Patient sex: M
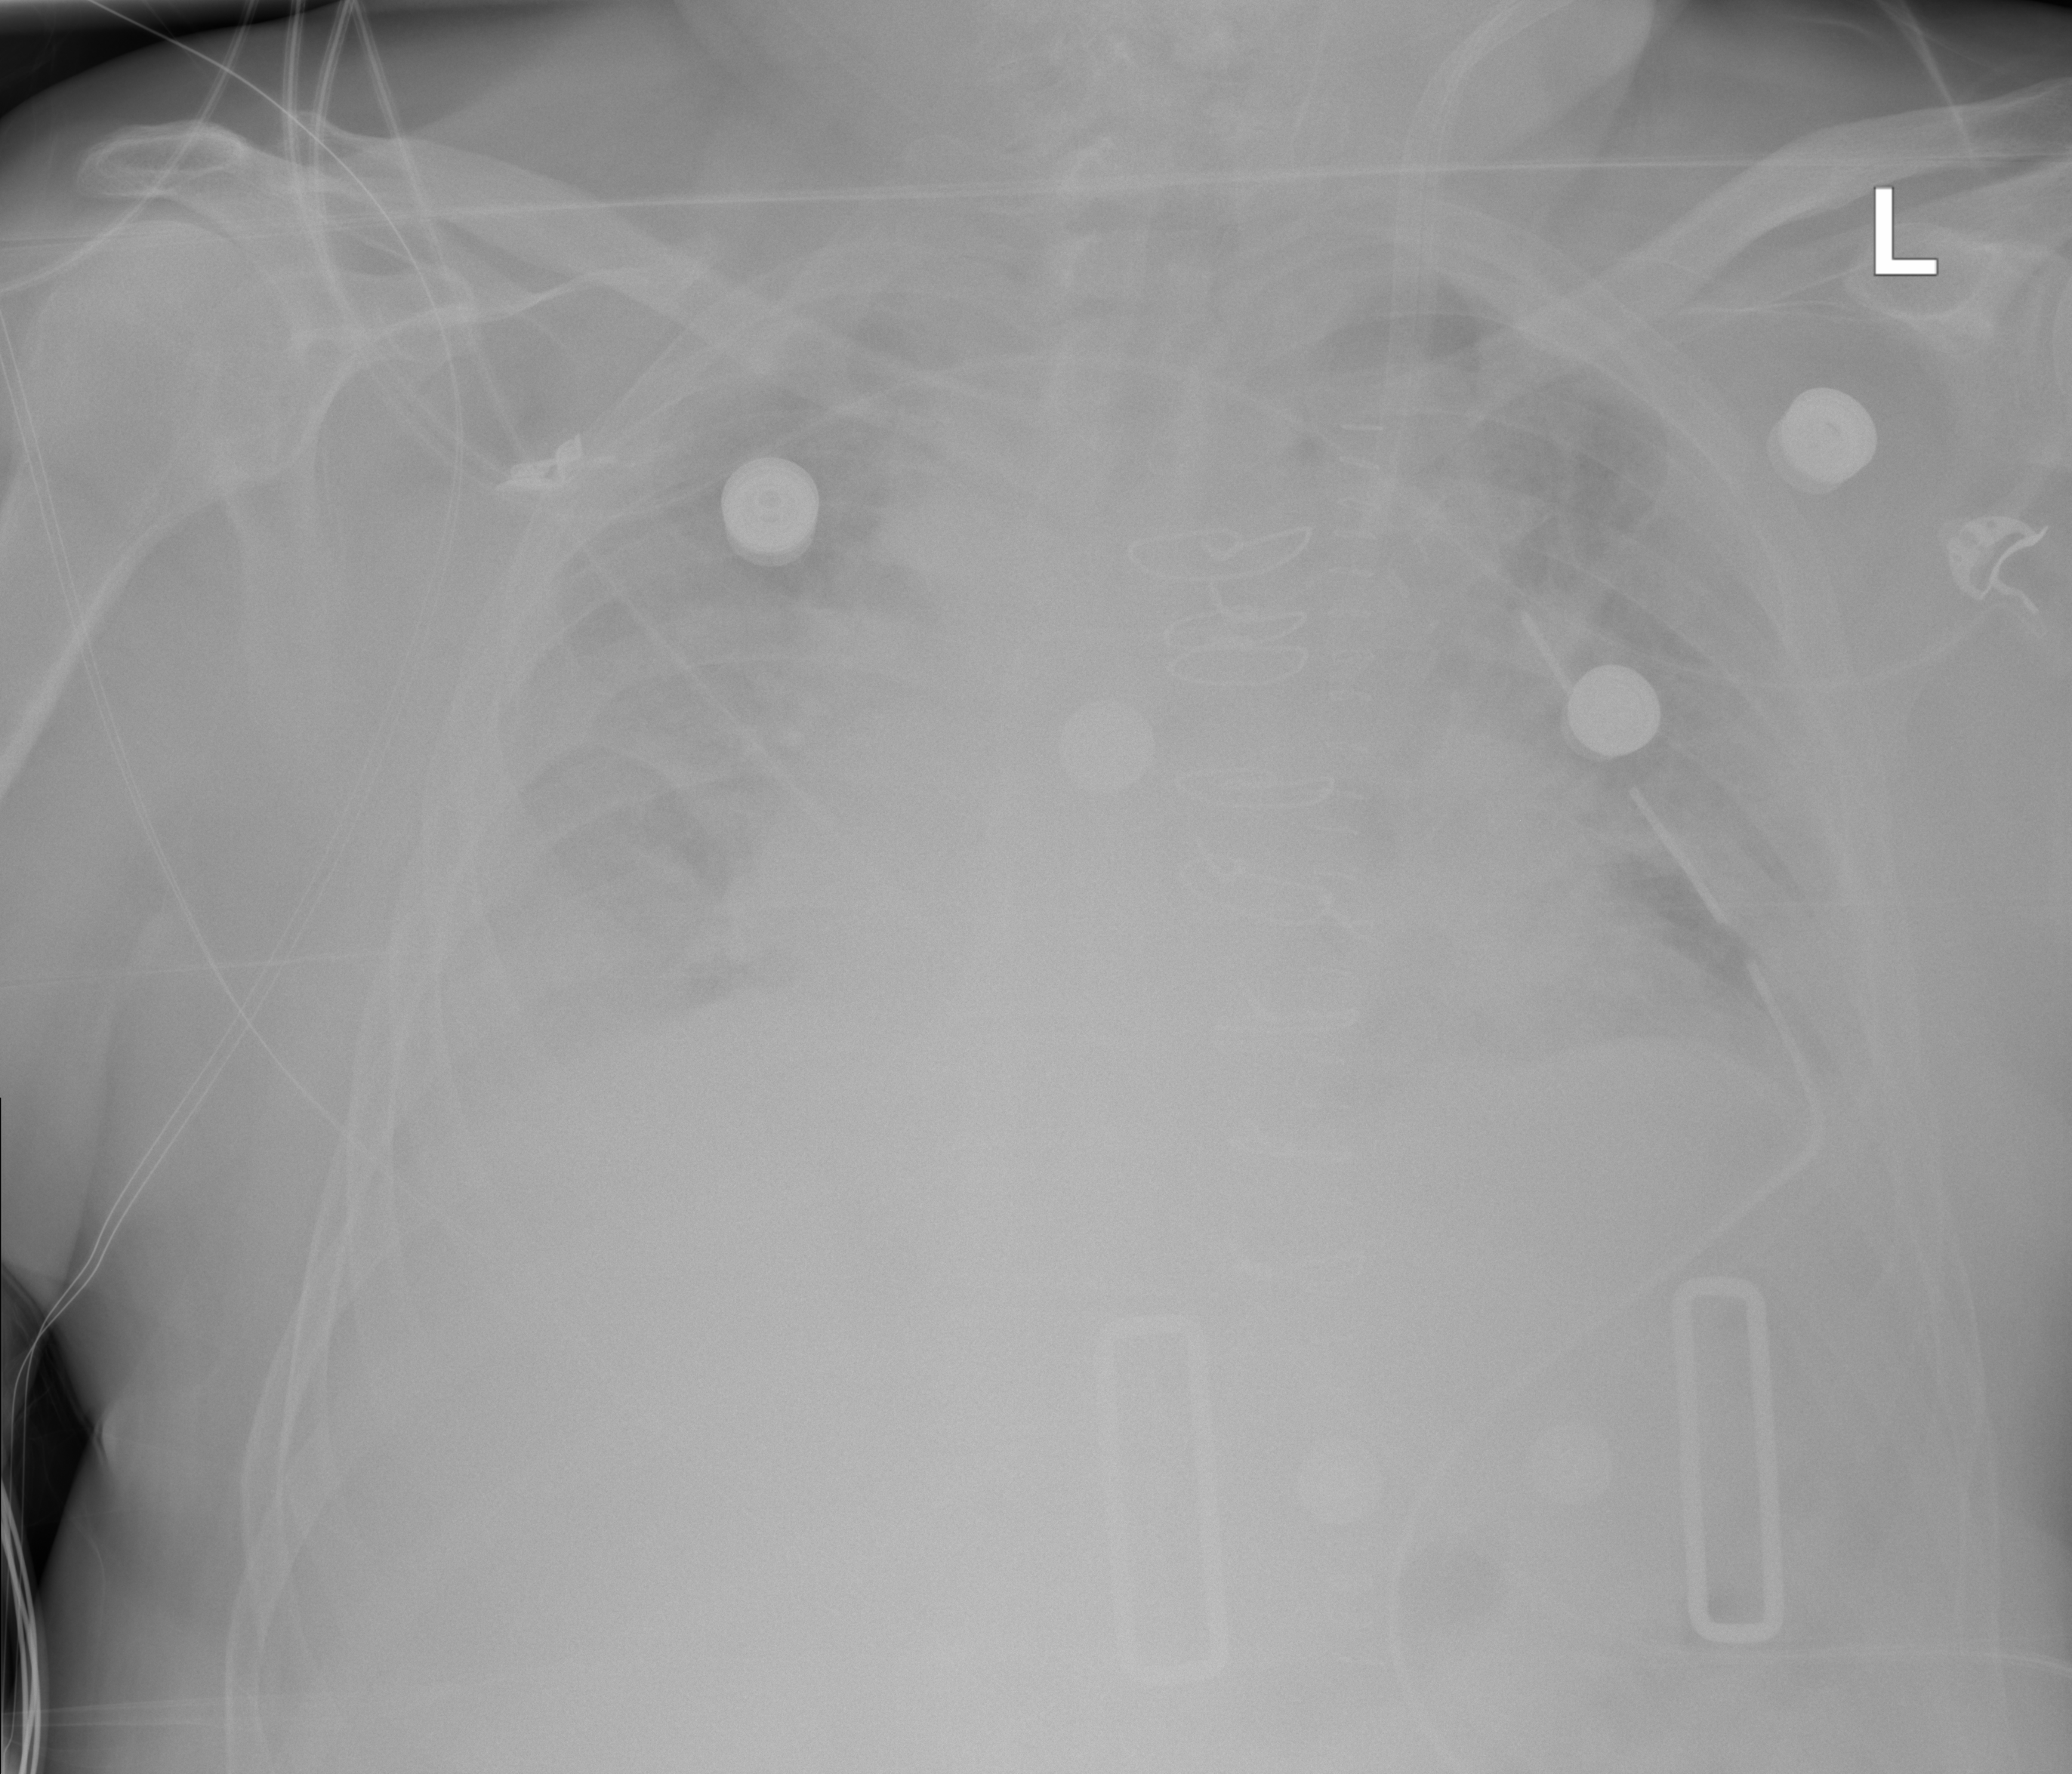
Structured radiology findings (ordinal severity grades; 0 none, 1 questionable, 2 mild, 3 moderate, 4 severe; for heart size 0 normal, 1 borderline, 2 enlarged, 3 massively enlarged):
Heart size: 2
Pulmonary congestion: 3
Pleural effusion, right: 3
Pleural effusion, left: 2
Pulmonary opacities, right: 2
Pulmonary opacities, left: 2
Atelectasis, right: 3
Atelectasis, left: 2